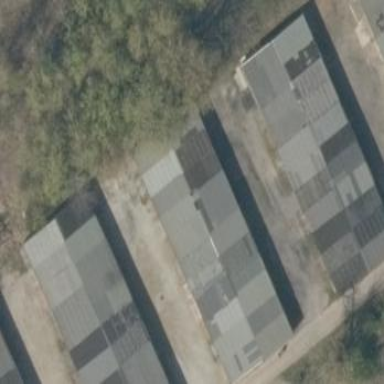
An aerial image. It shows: Group of garages.